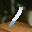
Label: 1